Question: I'm dealing with an application with two UIViewControllers. When the application launches, the LoaderViewController is triggered. On that view controller, I am setting up the application for launch and then trying to move into ViewController. The problem is that the prepareForSegue method is called correctly, but it does nothing. I'm trying to do the navigation same way as i've done before. What is it i might be missing here? I'm still very new in iOS development.
'''
class LoaderViewController: UIViewController {
@IBOutlet weak var applicationLoadingIndicator: UIActivityIndicatorView!
override func didReceiveMemoryWarning() {
super.didReceiveMemoryWarning()
}
override func viewDidLoad() {
super.viewDidLoad()
applicationLoadingIndicator.startAnimating()
self.performSegueWithIdentifier("ToMenuViewController", sender: self)
}
override func prepareForSegue(segue: UIStoryboardSegue!, sender: AnyObject!) {
var vc: ViewController = segue.destinationViewController as ViewController
}
}
'''
Here is the image of the storyboard:

Solution was to change the performSegueWithIdentifier call into viewDidAppear() method.
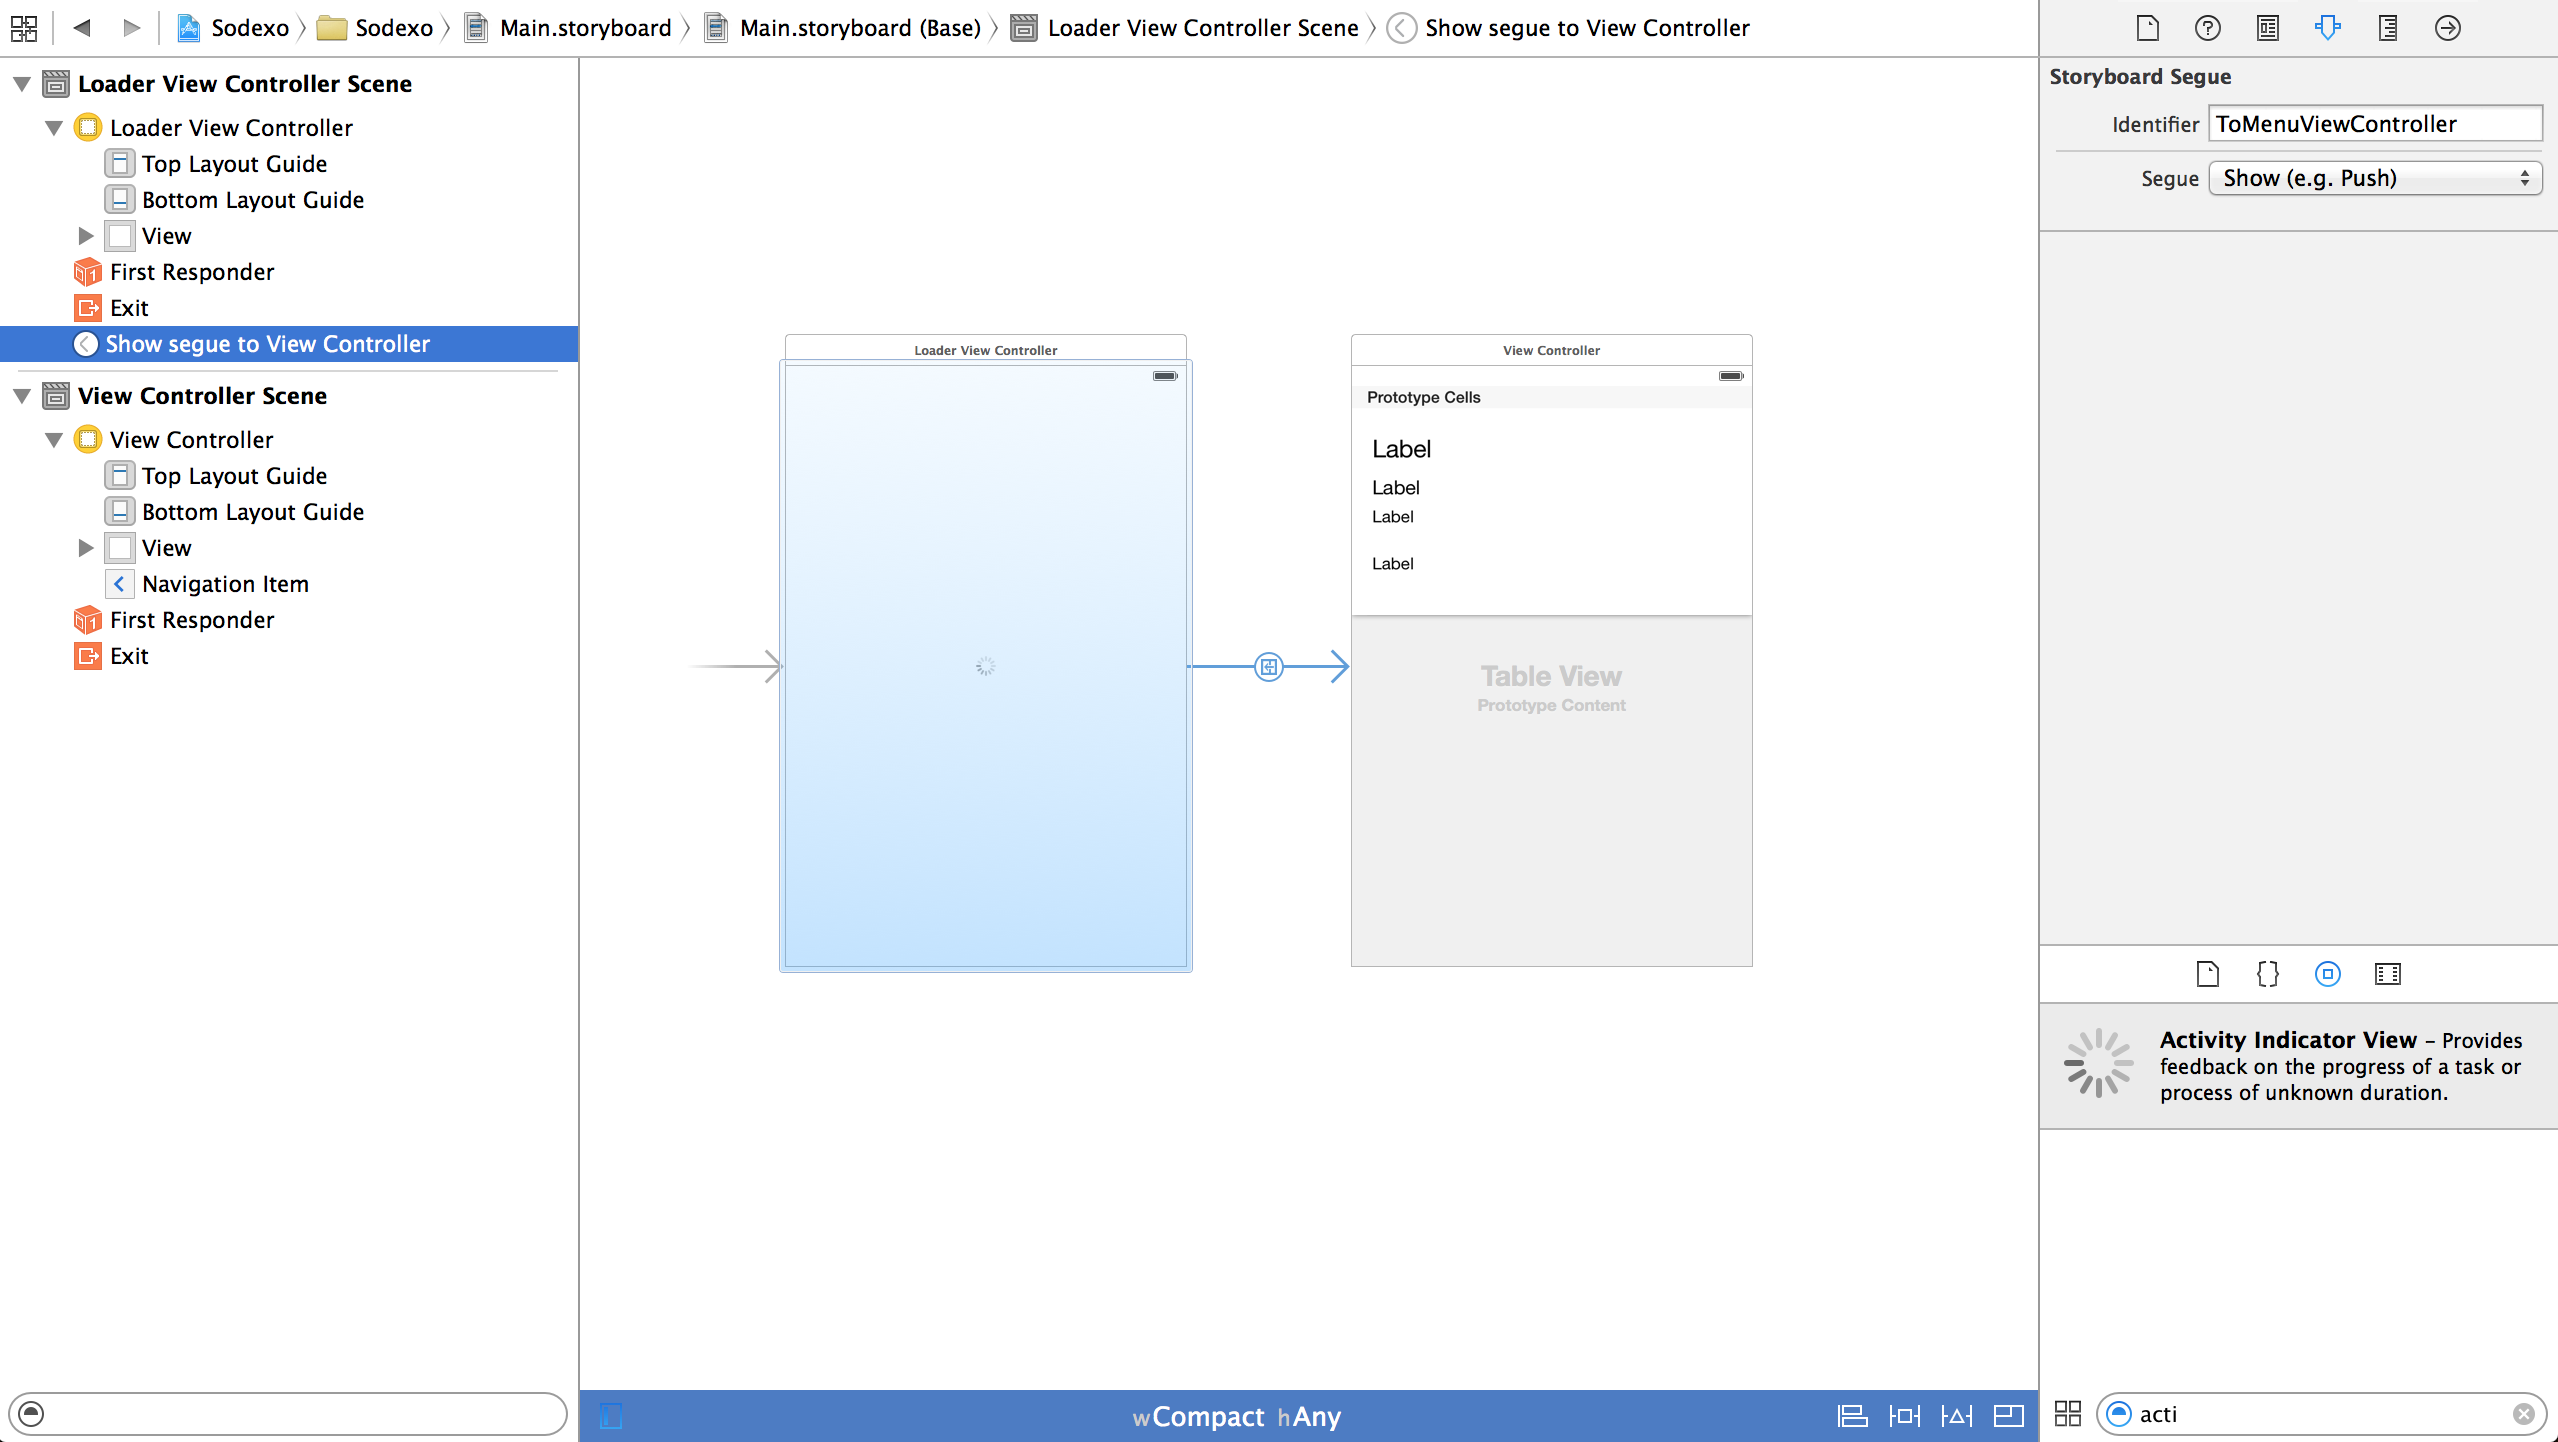
Answer: You should not be segueing in 'viewDidLoad' as that is way too soon. At the very least, you should instead segue in 'viewDidAppear'.